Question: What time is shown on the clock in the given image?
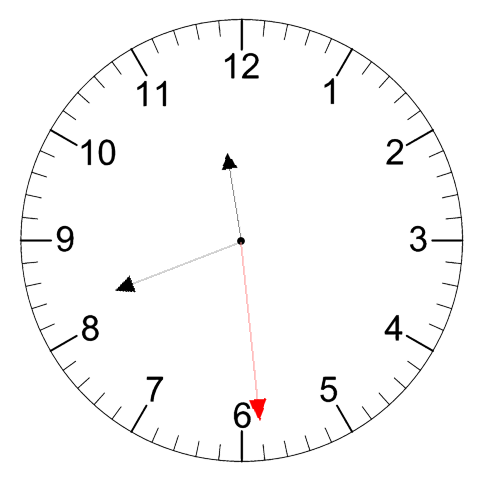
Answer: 11:41:29